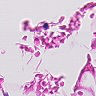
Metastatic tissue present: no